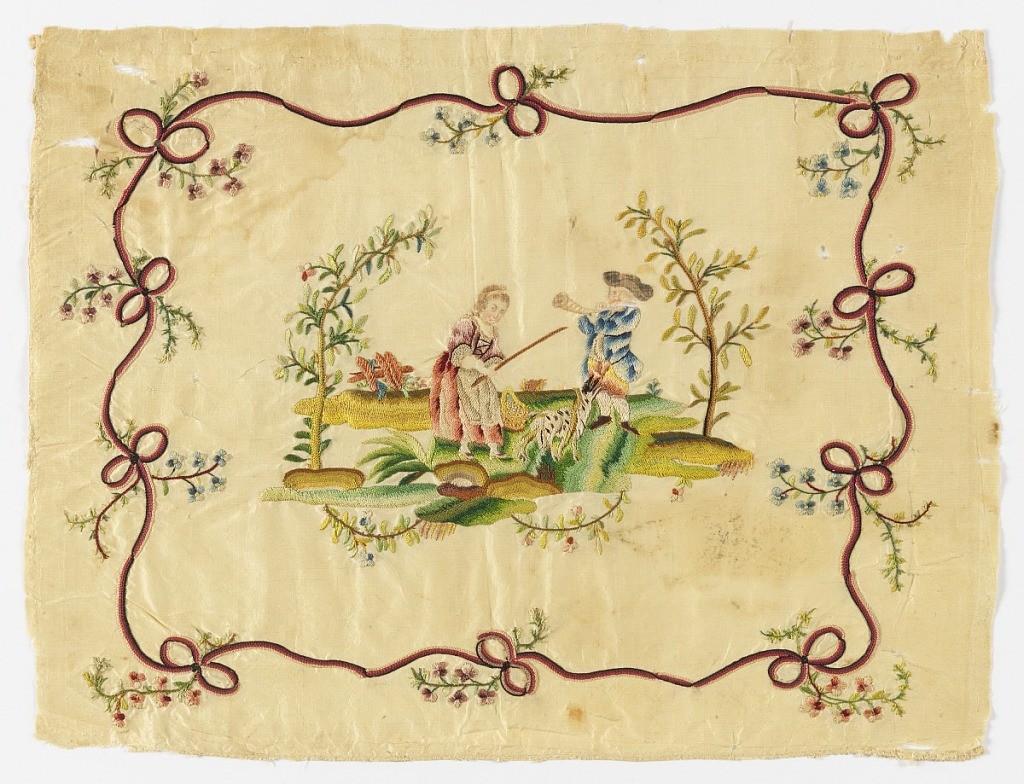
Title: Bag face
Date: mid–late 18th century
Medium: silk Technique: satin, chain and knot stitch embroidery
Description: Cream white taffeta embroidered in colored silks. At center, a shepherd with a ham, a shepherd with a horn, a shepherd with sticks and goats. Faces, hair, hat and horn painted. Framed in a pattern of a narrow ribbon made of beau knots with flowers.